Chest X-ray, PA view. Patient: 35 years old, sex M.
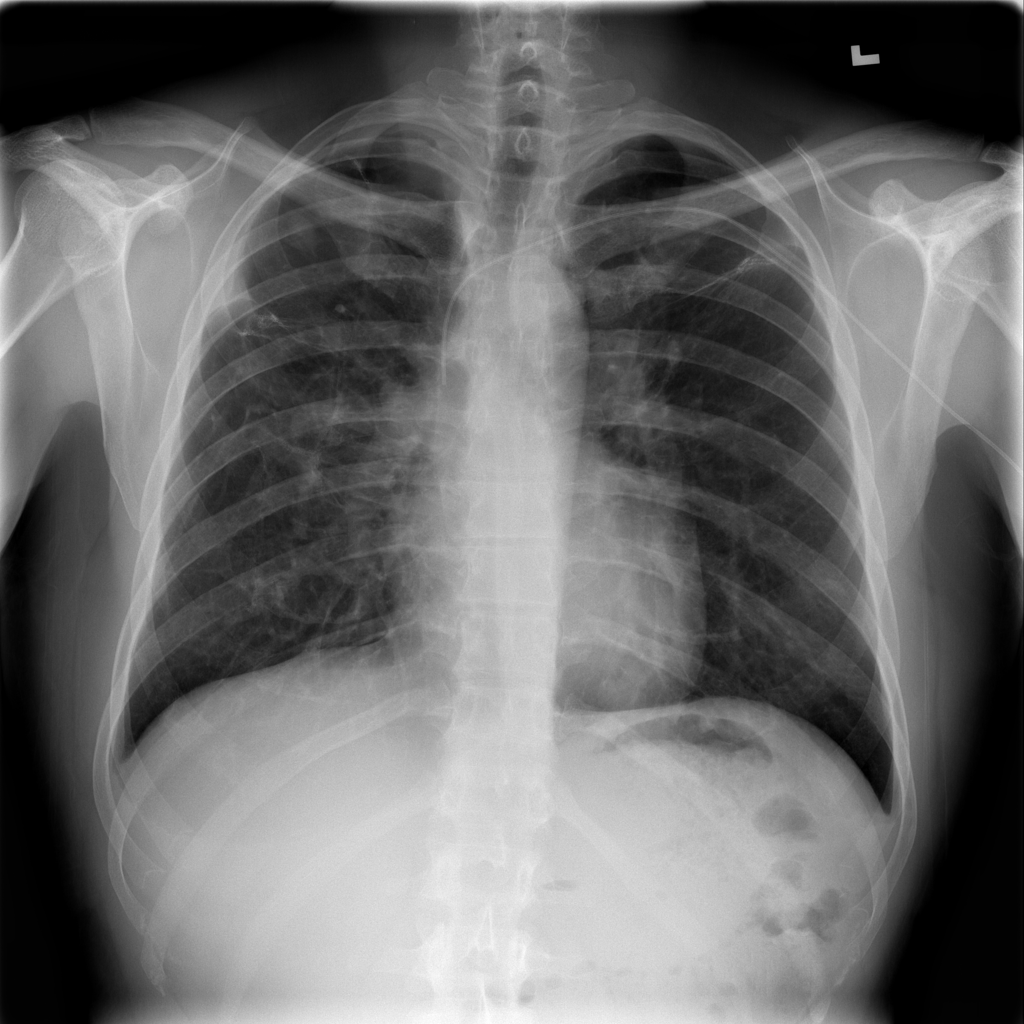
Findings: Effusion, Infiltration